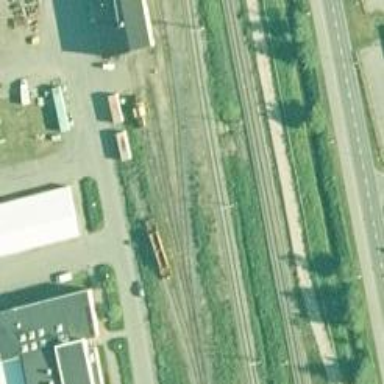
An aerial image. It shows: Railway yard used for servicing trains.